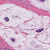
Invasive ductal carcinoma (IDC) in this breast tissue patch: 1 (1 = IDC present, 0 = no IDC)